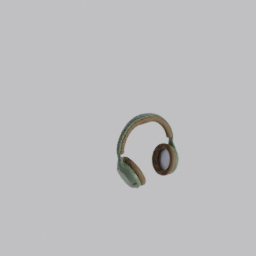
Label: electronics